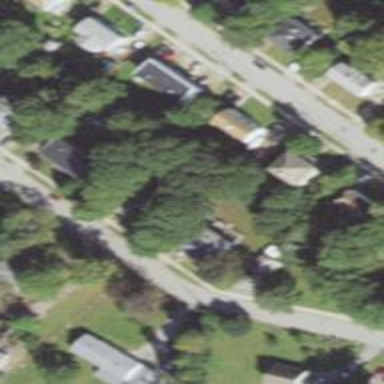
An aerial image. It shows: Residential driveway serving as service road.